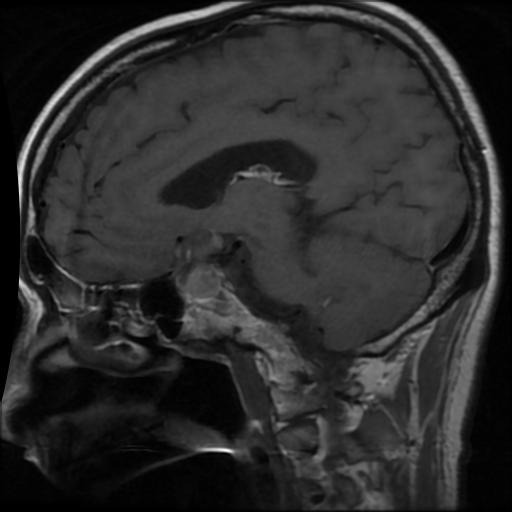
Label: pituitary